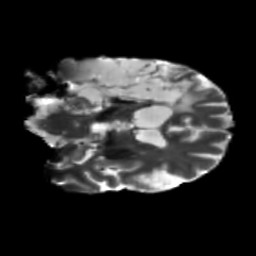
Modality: T2w
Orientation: coronal
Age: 51
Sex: male
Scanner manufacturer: siemens
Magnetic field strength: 3 T
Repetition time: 5.47 s
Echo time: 0.0854 s